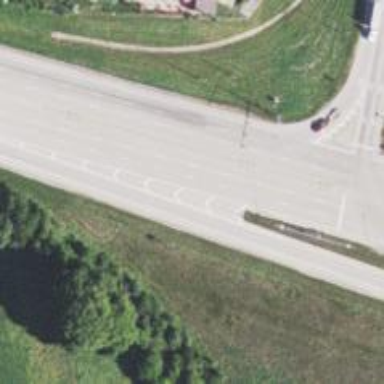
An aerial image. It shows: Primary highway that functions as expressway.